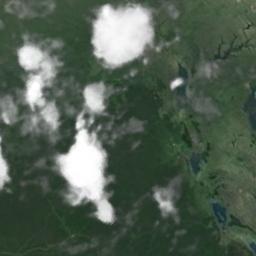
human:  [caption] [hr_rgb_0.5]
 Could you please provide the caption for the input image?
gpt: White clouds on green land .

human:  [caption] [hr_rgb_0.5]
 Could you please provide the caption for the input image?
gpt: The cumulus clouds are located above the land covered by dense vegetation and some rivers go through the land .

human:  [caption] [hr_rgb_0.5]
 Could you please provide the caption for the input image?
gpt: A sizable cloud of white clouds floated over the farmland .

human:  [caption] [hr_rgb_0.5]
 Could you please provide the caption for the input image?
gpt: The white cloud is above green land .

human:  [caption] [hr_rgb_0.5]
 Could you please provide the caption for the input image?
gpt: Some pieces of white clouds over a green land .